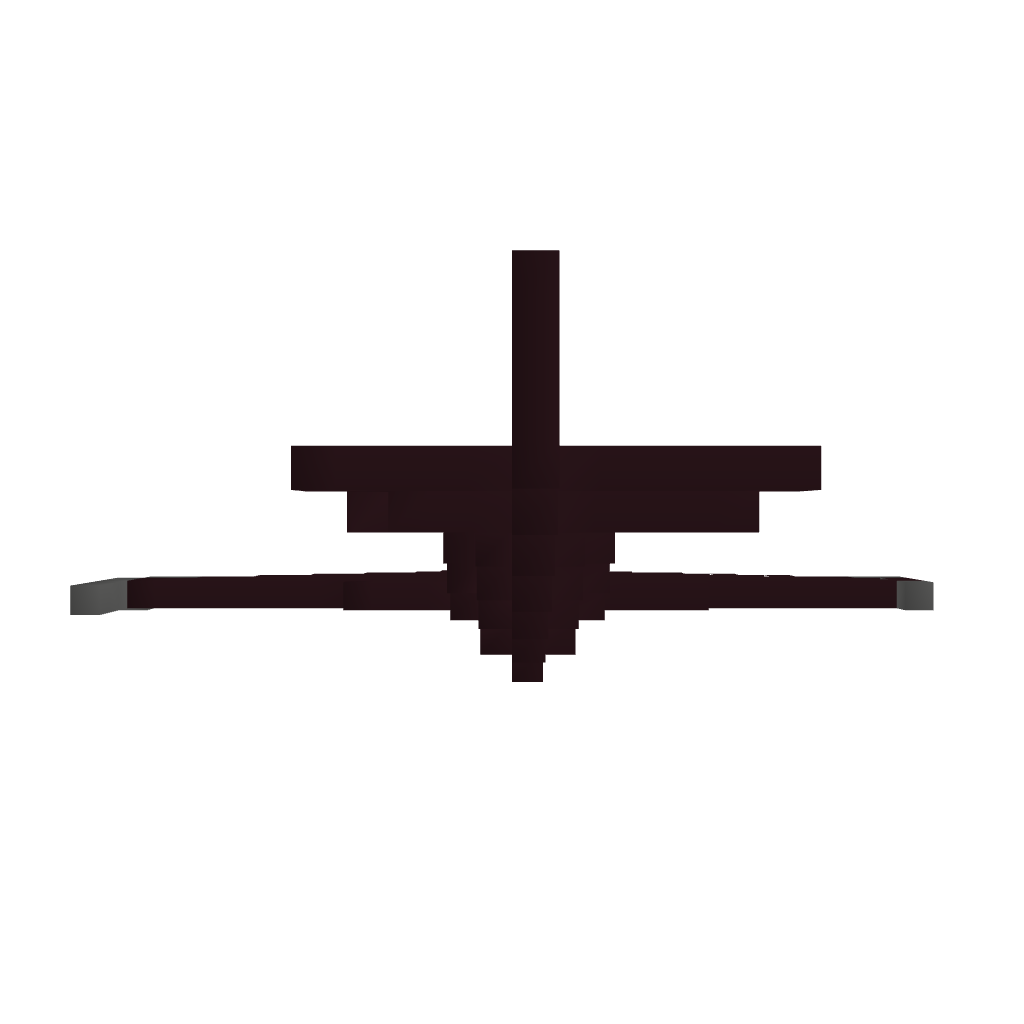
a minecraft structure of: P-51 Mustang